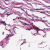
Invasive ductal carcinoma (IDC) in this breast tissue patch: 0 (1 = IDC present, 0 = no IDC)